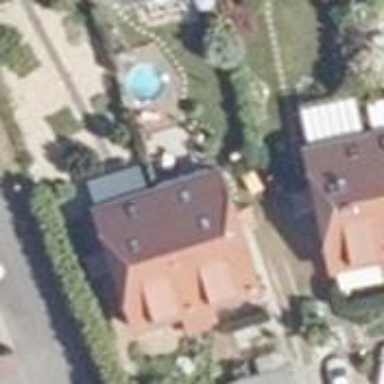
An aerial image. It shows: Residential building with red half-hipped roof made of roof tiles.